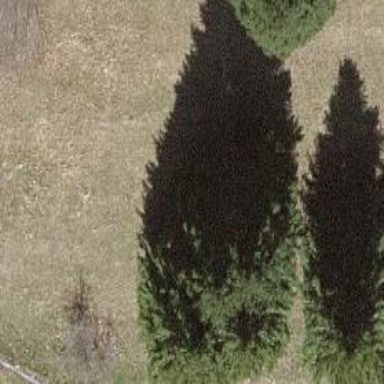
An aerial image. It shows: Single tag "natural: tree."